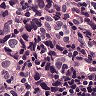
Metastatic tissue present: yes